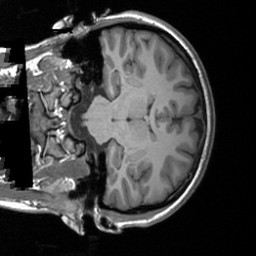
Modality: T1w
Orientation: coronal
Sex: male
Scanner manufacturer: siemens
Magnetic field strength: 3 T
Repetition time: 1.9 s
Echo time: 0.00226 s